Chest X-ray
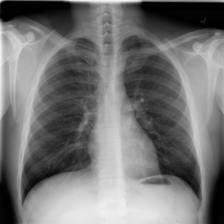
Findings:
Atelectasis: negative
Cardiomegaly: negative
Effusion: negative
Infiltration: negative
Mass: negative
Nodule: negative
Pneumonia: negative
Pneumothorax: negative
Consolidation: negative
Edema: negative
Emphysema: negative
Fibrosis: negative
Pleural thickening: negative
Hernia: negative